Question: I am writing a Gradle task in Intellij IDEA. I have noticed that in the Gradle window, the tasks appear under folders like so:

I am wondering, how can you give a task a 'category' so that it appears in a folder as shown in the screenshot?
All the tasks I create usually end up in 'other'. I am also writing a custom plugin and want it to appear under a 'folder' name of my choosing. but I assume it'll be the same answer for when writing a task.
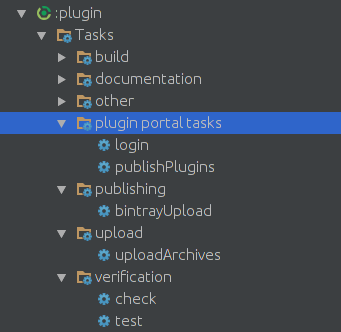
Answer: You just need to set the 'group' property of your task. Eg (from <URL>
'''
task publish(type: Copy) {
from "sources"
into "output"
}
configure(publish) {
group = 'Publishing'
description = 'Publish source code to output directory'
}
'''